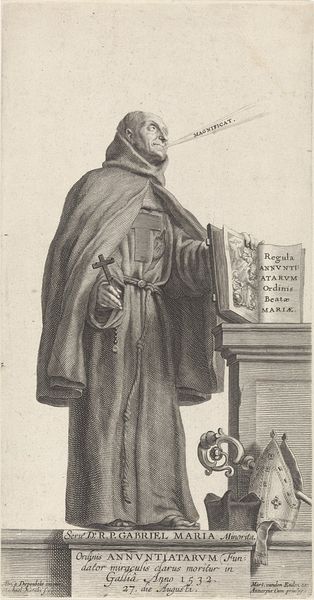
Titel: De heilige Gabriel Maria
Künstler: Michel Natalis
Standort: Amsterdam
Institution: Rijksmuseum
Schlagwörter: pope, cross, book